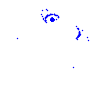
Particle: pion